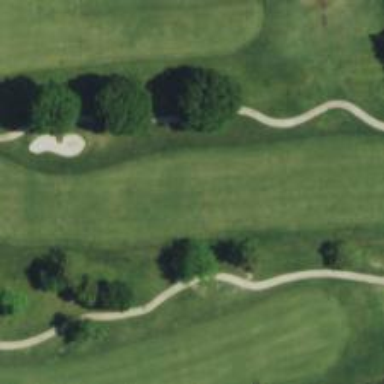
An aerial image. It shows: Golf hole.